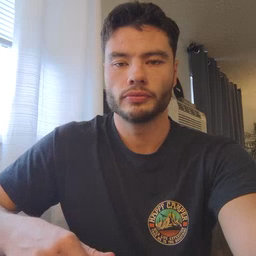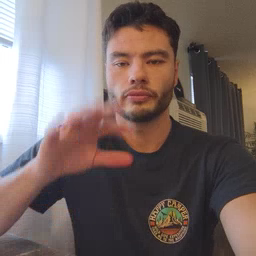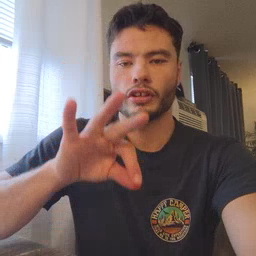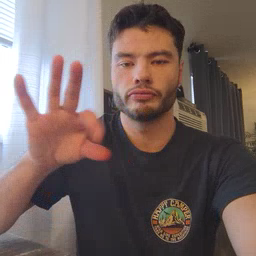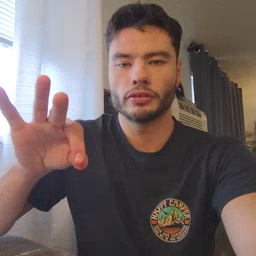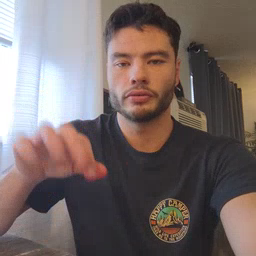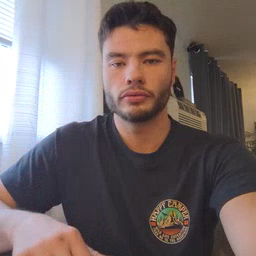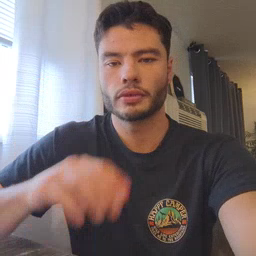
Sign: frenchfries